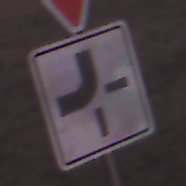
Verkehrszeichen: VerlaufVorfahrtsstrasse2
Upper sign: VorfahrtGewaehren
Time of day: SunriseSunset
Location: Outdoor (Nature)
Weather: Clear
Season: NotSpecified
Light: Natural